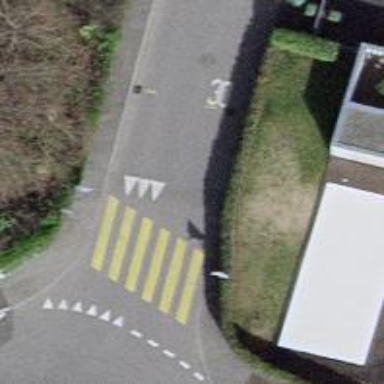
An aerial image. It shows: Traffic hump for calming the traffic.